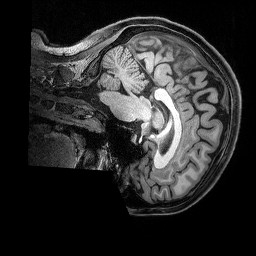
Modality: T1w
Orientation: sagittal
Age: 24
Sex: female
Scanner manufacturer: siemens
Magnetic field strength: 3 T
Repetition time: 2.5 s
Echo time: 0.00369 s